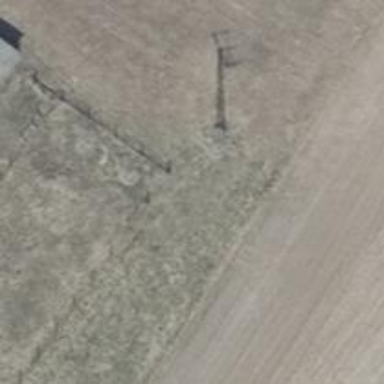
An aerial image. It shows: Power pole.